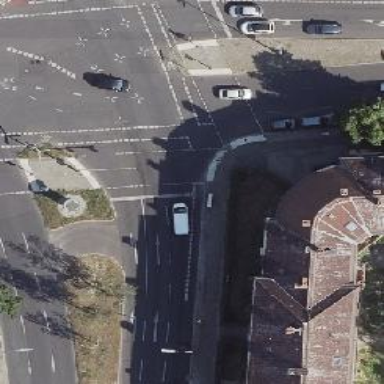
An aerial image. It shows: Road with traffic signals.